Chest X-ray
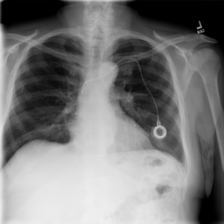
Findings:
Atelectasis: negative
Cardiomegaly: negative
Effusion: negative
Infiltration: negative
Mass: negative
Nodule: negative
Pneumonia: negative
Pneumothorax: negative
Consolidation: negative
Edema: negative
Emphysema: negative
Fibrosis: negative
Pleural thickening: negative
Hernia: negative